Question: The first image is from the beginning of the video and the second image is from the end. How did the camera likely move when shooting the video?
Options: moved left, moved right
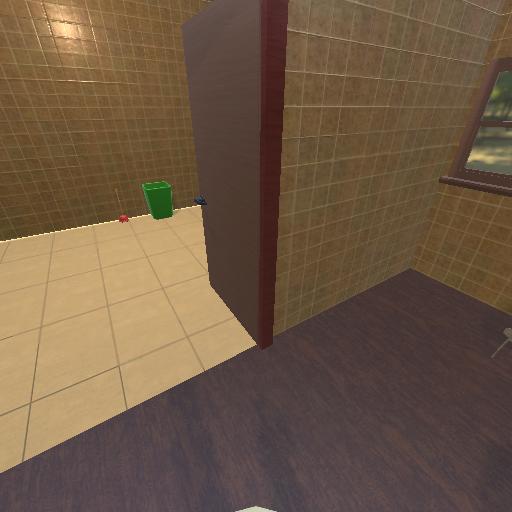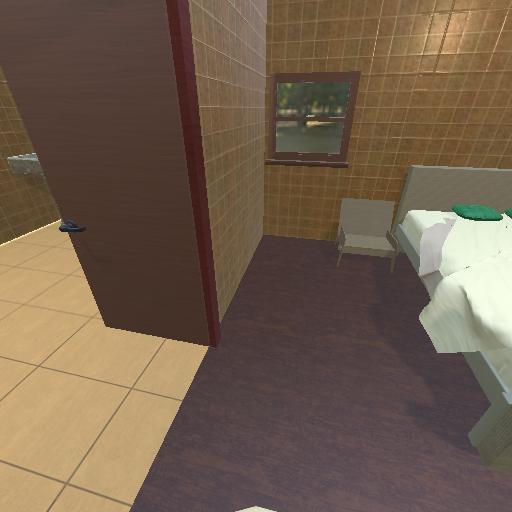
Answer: moved left